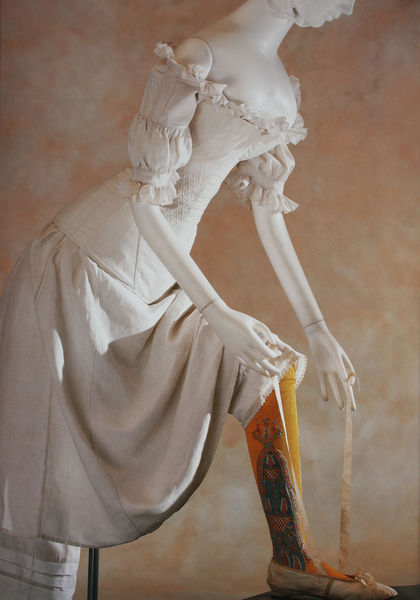
Titel: Korsett, Unterhemd und (lange) Unterhose
Standort: Kyoto (Japan)
Institution: Kyoto Costume Institute
Schlagwörter: blau, dunkel, fuß, hand, kopf, nackt, schatten, weiß, gelb, wäsche, ausschnitt, brust, bunt, busen, finger, frau, grau, hell, hintergrund, holz, kleid, licht, marmor, nase, orange, profil, schmuck, stuhl, dame, rot, mode, muster, ornament, rock, schleife, wand, arm, arme, band, barock, falten, gesicht, kleidung, leinen, spitze, ärmel, hals, hände, natur, flach, figur, schnüre, sitzend, stehend, stoff, tänzerin, dekollte, dekoltee, kinn, puffärmel, schulter, schultern, seide, stock, skulptur, statue, beine, taille, bein, farbig, japan, modell, ballerina, ballerinas, ballett, mieder, schuhe, stab, detail, dekor, ornamente, socke, socken, strumpf, poliert, rüschen, dekollette, knie, entblößt, hoch, bemalt, foto, fotografie, photographie, strümpfe, schulterfrei, unterrock, porzellan, steht, stof, schuh, puppe, photo, ornamental, biedermeier, hüfte, unterhose, strumpfhose, korsett, ständer, schiene, kniestrumpf, binden, bänder, rein, baumwolle, gliederpuppe, decollté, alabaster, corsage, rundausschnitt, unterkleid, künstlich, seidenband, strumpfband, unterwäsche, aufgestellt, stöckel, figurine, fashion, modepuppe, schaufensterpuppe, kyoto, schuhbänder, mind, hochgeschoben, massband, ballettschuh, gliedpuppe, schnüren, schuhband, skulpturähnlich, modegeschichte, beinschmuck, bänd, farbantele, farbiges bein, gestrichen?, kunstbein, seidenbänder, seidenschuh, tanzschuh, wo sind die 6punkte, ärmekurz, zubinden, polioert